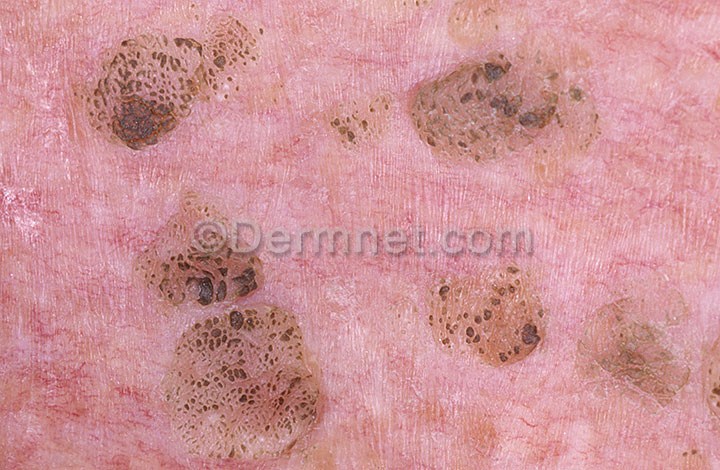
Disease: Seborrheic Keratoses and other Benign Tumors